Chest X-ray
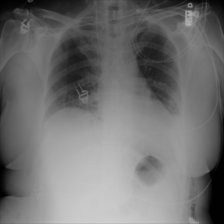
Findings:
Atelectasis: positive
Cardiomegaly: negative
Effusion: negative
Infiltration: negative
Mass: negative
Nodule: negative
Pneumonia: negative
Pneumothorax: negative
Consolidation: positive
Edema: negative
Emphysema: negative
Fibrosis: negative
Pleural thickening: negative
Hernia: negative